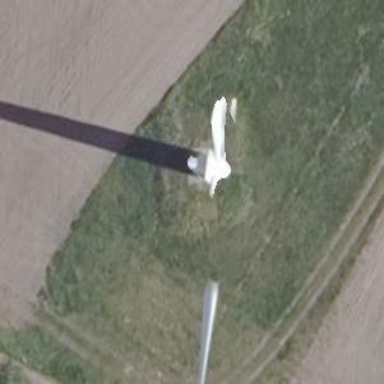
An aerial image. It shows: Wind generator in the form of horizontal axis wind turbine.